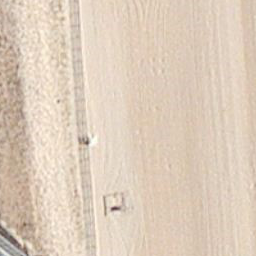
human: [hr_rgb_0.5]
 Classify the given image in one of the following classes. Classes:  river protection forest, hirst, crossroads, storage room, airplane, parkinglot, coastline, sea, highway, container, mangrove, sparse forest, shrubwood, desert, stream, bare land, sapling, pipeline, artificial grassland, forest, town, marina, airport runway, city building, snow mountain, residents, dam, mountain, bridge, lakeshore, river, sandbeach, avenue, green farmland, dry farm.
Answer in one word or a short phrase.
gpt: sandbeach